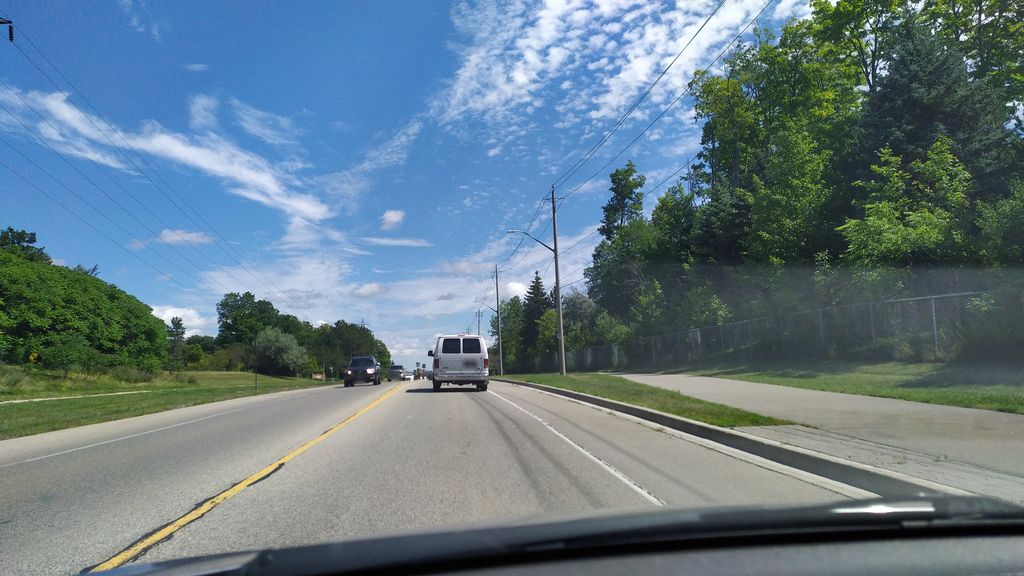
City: kitchener-waterloo